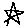
Label: star